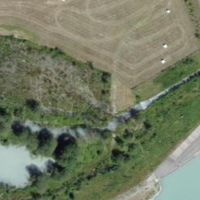
EUNIS habitat code: 45
Species observed at this site:
Plebejus argus
Polyommatus icarus
Rutpela maculata